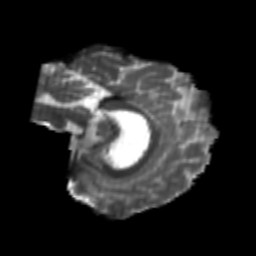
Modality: T2w
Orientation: sagittal
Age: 21
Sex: male
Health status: healthy
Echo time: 0.074 s